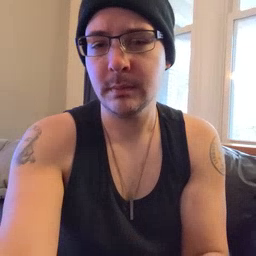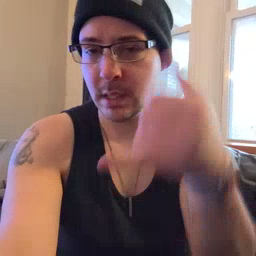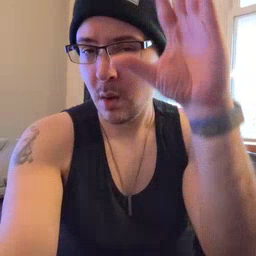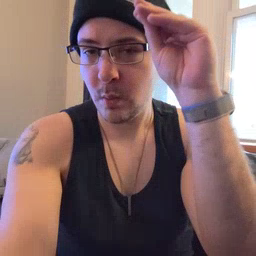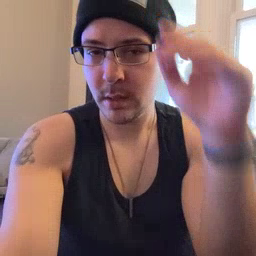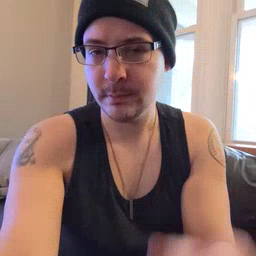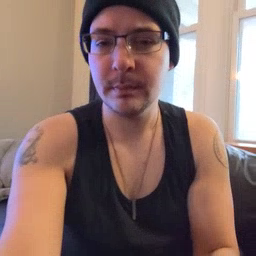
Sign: cowboy